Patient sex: M
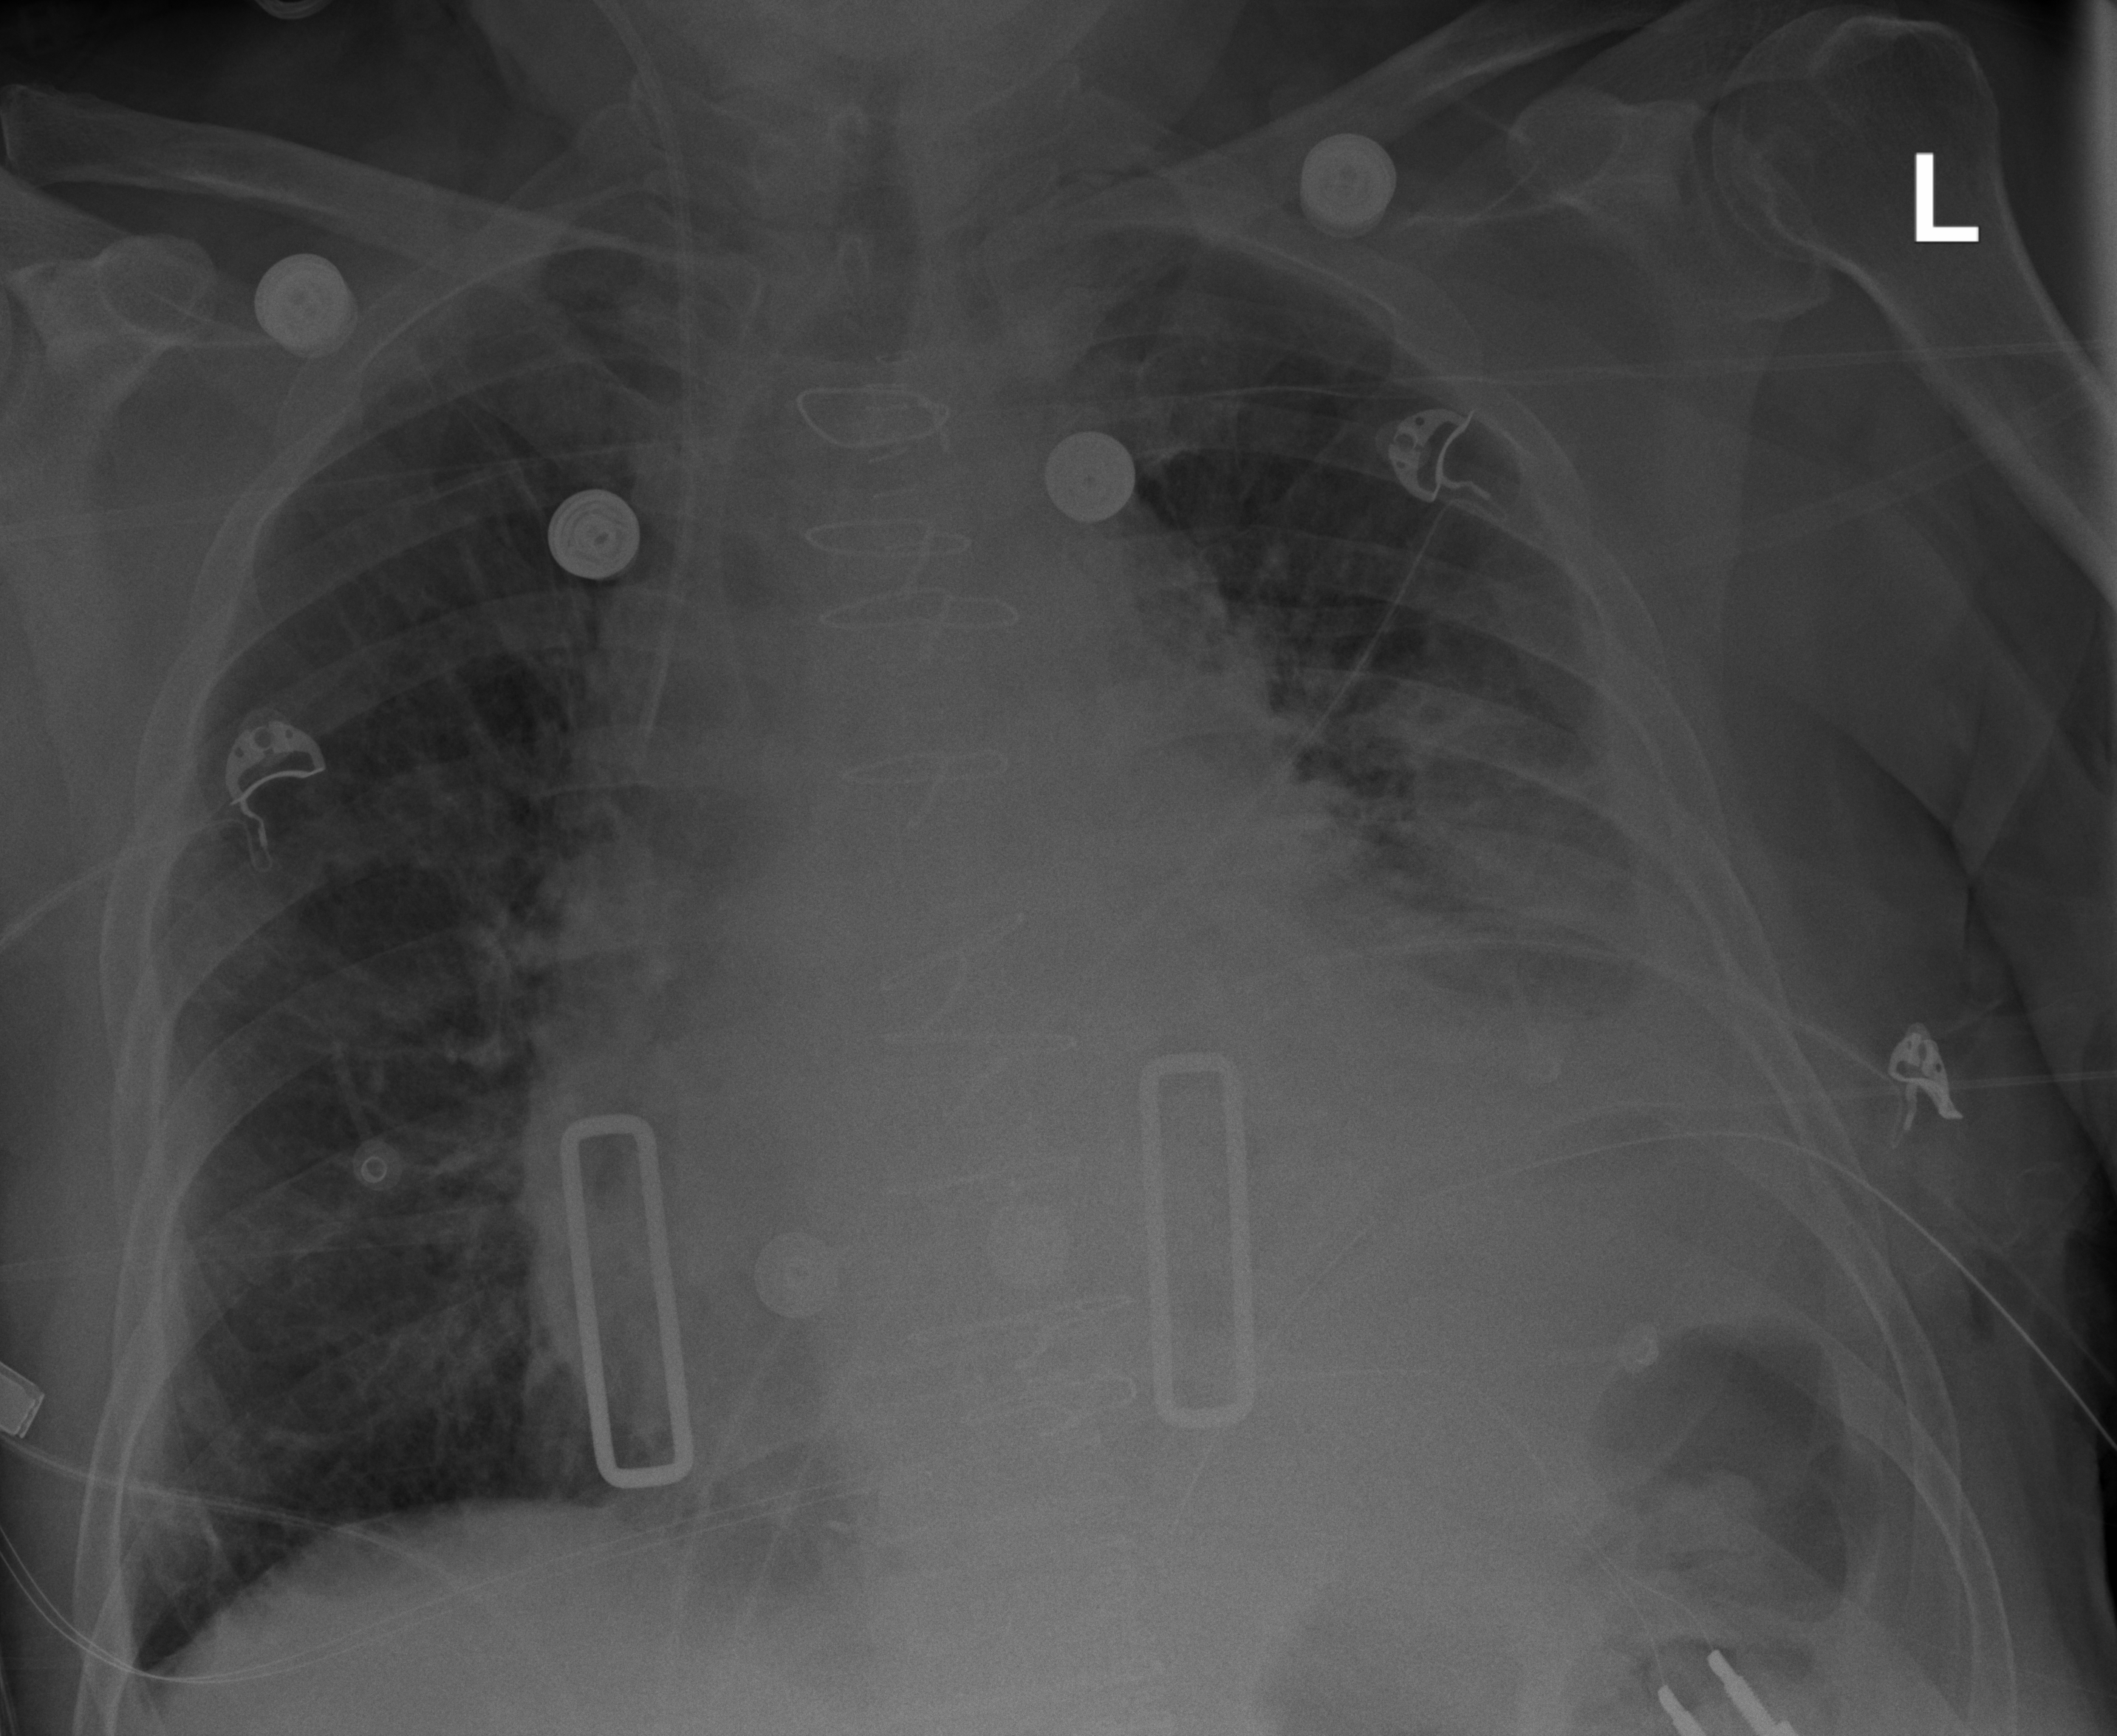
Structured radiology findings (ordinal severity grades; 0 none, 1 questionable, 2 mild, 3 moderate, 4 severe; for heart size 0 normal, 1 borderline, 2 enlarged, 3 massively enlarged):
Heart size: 2
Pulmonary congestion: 1
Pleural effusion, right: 0
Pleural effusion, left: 3
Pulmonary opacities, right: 0
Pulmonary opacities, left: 0
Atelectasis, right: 0
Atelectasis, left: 3